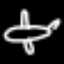
Label: airplane